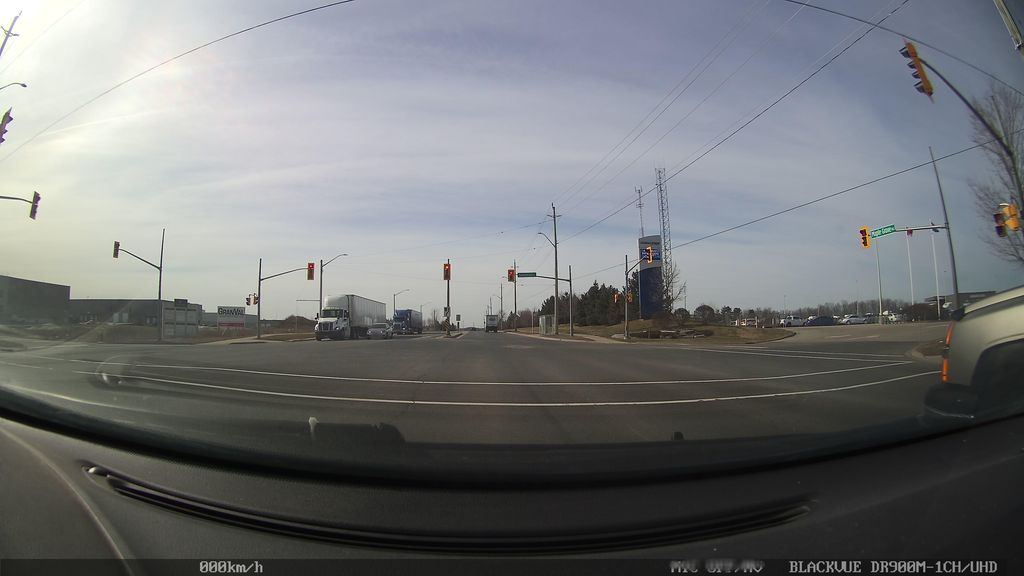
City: kitchener-waterloo